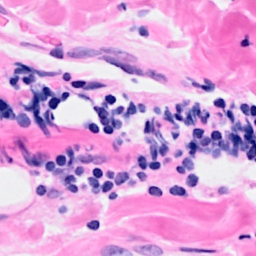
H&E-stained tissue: Breast